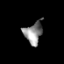
Tissue: prostate
Cell type: T cells
Senescence score: 0.3438
Nuclear area (px): 382
Mean DAPI intensity: 139.605